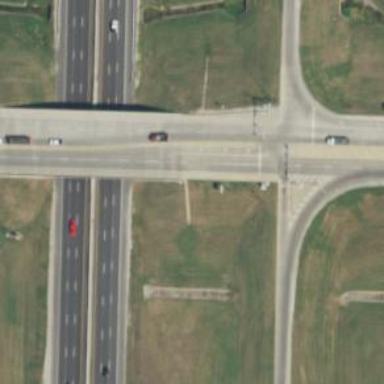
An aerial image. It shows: Primary highway with bridge.